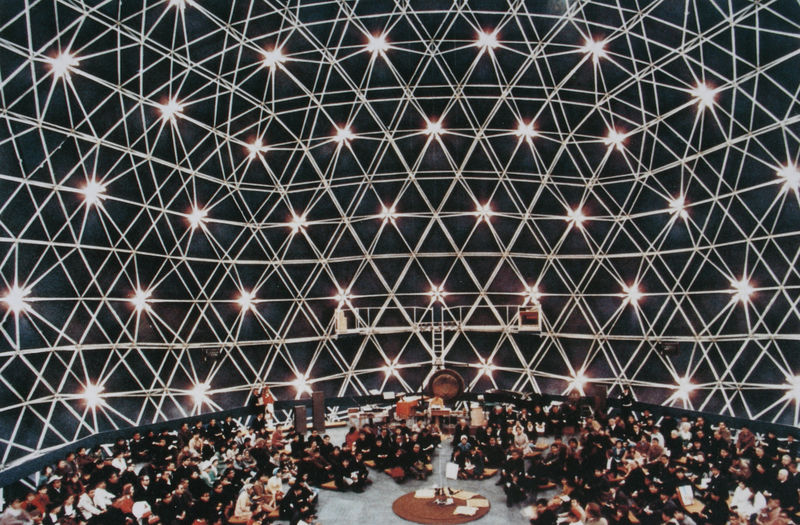
Titel: Kuppel des Deutschen Ausstellungspavillons, Innen
Künstler: Max Mengeringhausen
Standort: Osaka
Institution: Weltausstellung 'Expo' 1970
Schlagwörter: dreieck, menschen, sitzen, lampen, licht, lichter, mitte, muster, versammlung, anzüge, boden, bühne, konzert, musik, oper, orchester, rund, balkon, zuschauer, modern, saal, scheinwerfer, kuppel, leiter, kissen, metall, gruppen, foto, fotografie, zusehen, moschee, orient, konstruktion, beeten, dreiecke, streben, veranstaltung, konzertsaal, hören, gong, boxen, lautsprecher, kreuzungspunkte, zuscheuer, licheter